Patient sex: M
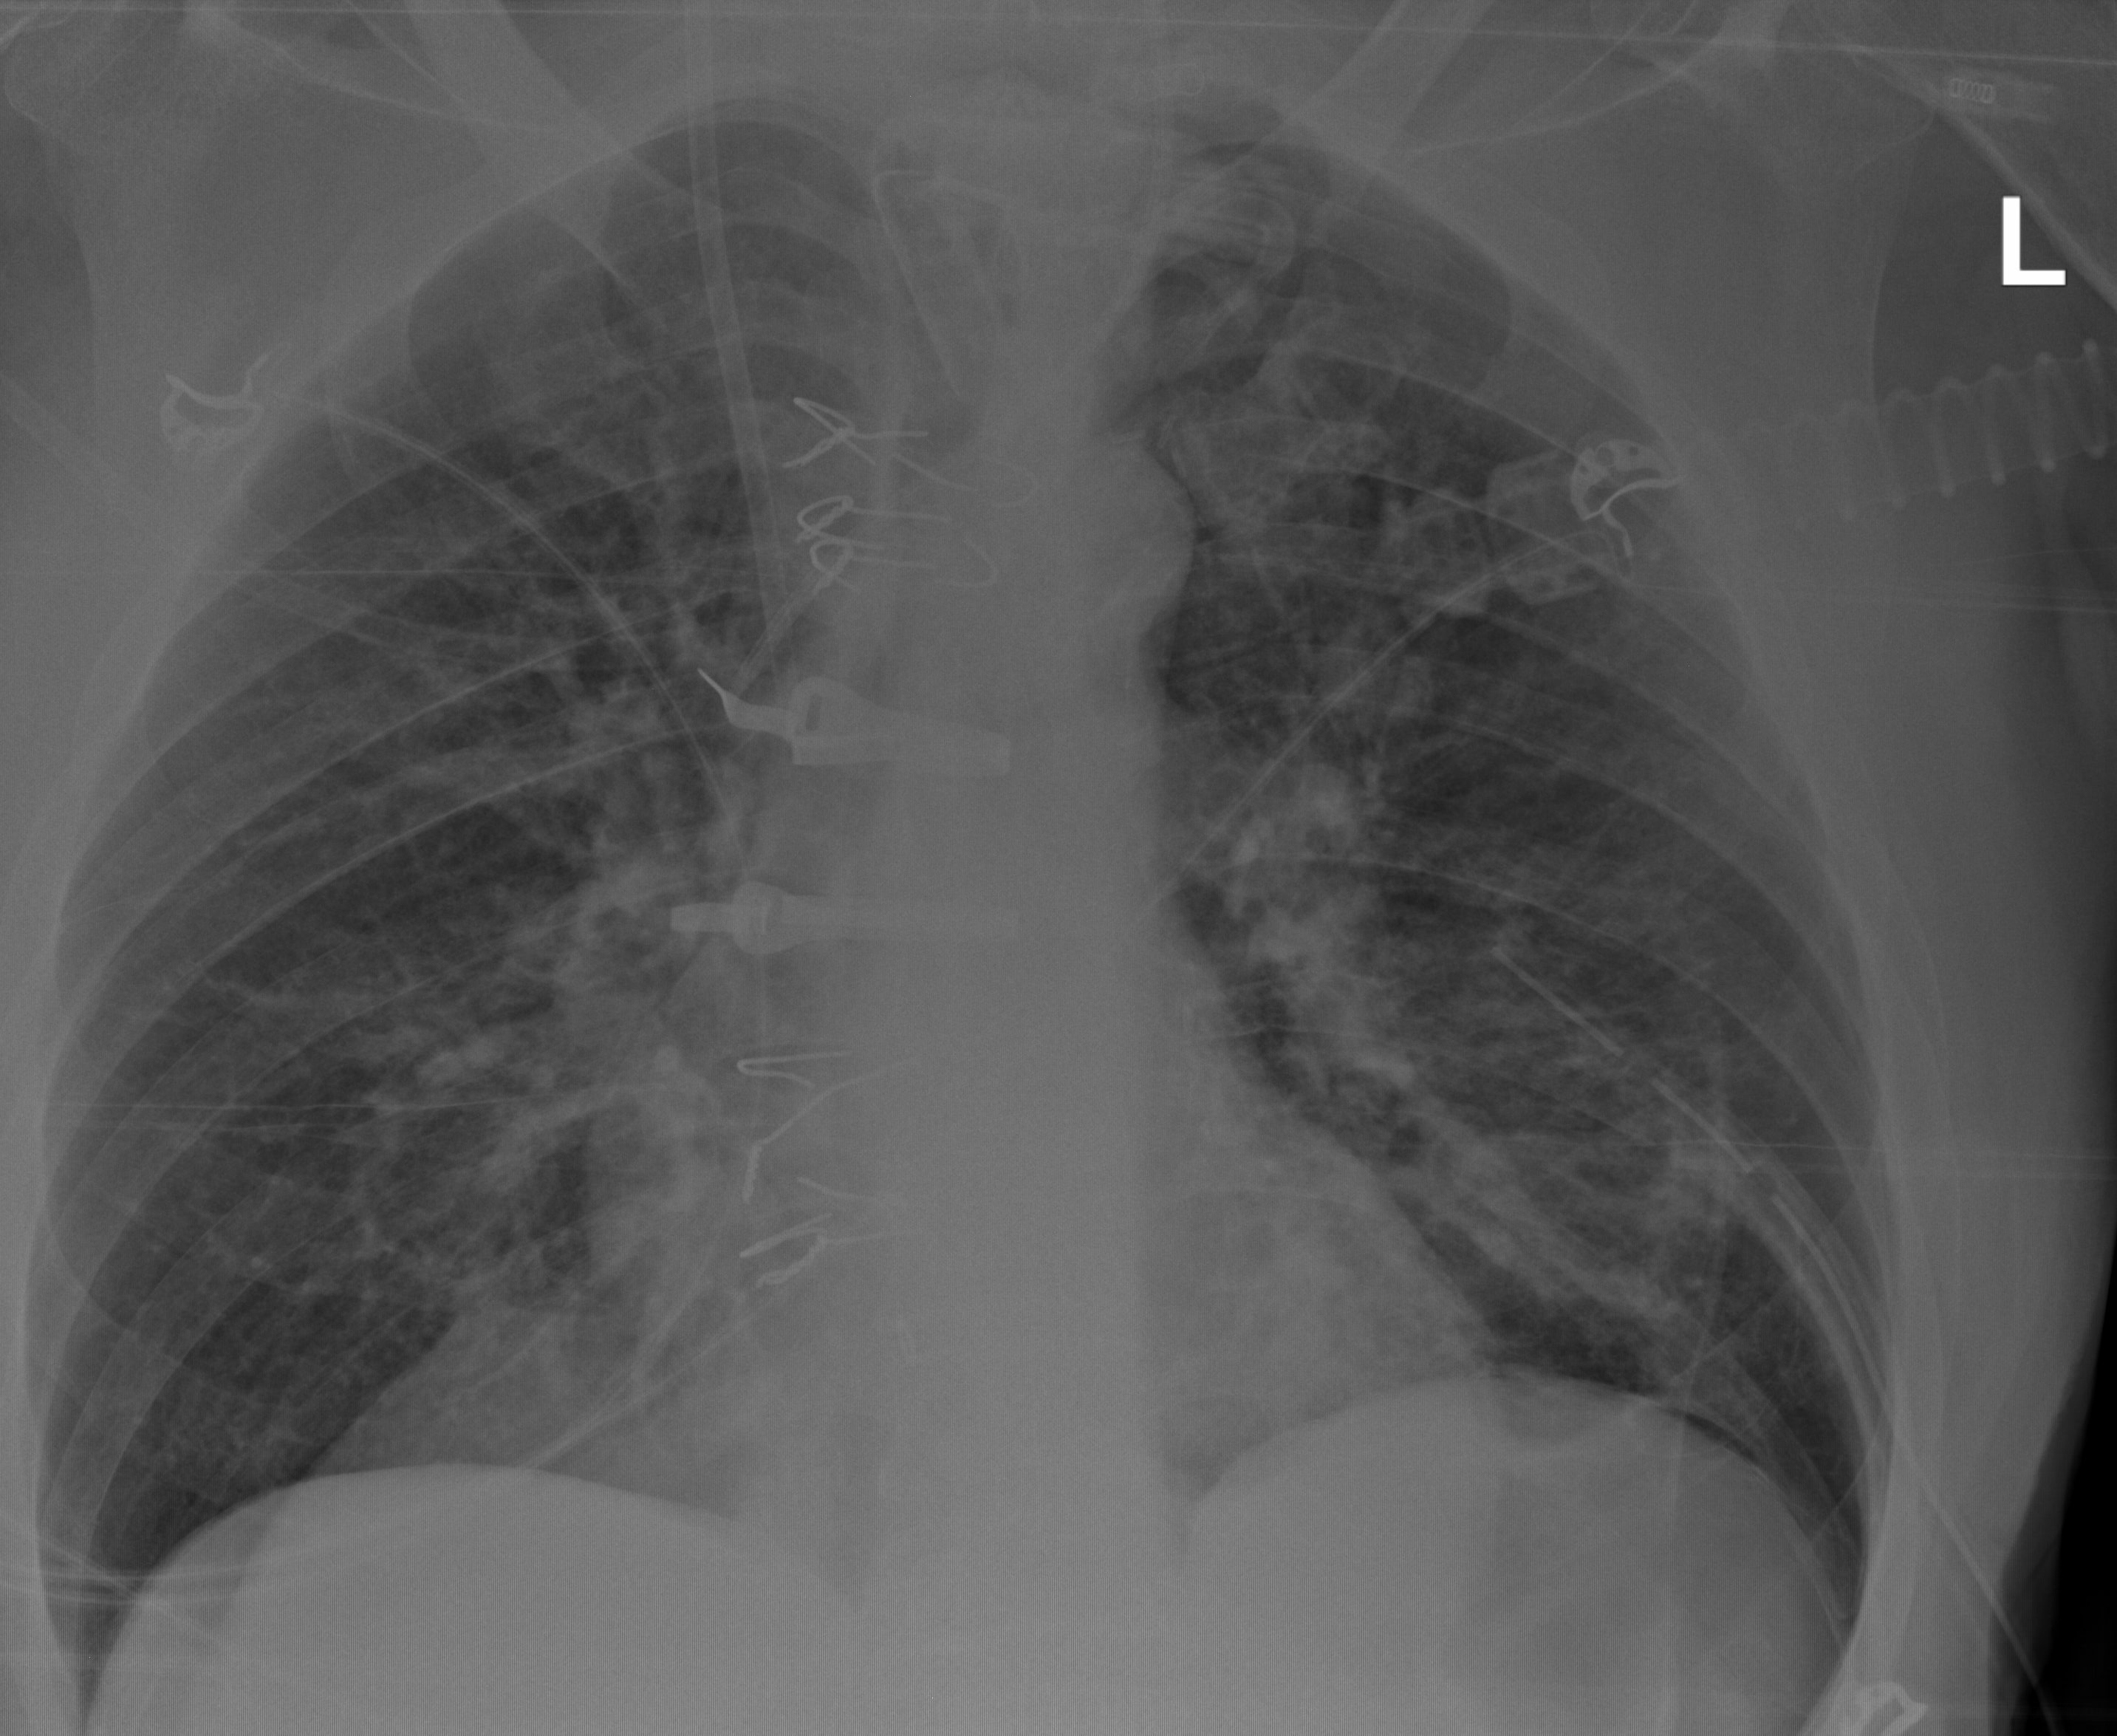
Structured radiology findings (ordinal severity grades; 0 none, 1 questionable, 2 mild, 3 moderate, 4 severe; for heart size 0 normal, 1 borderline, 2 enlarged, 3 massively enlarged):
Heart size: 0
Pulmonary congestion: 2
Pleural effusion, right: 1
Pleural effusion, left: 0
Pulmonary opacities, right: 2
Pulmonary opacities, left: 2
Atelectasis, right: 2
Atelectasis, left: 2